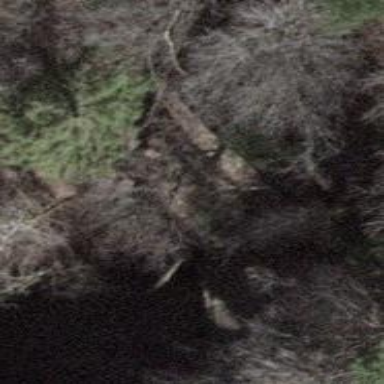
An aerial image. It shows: Natural cliff.